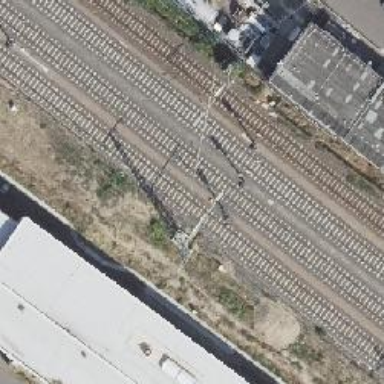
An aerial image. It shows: Railway signal.